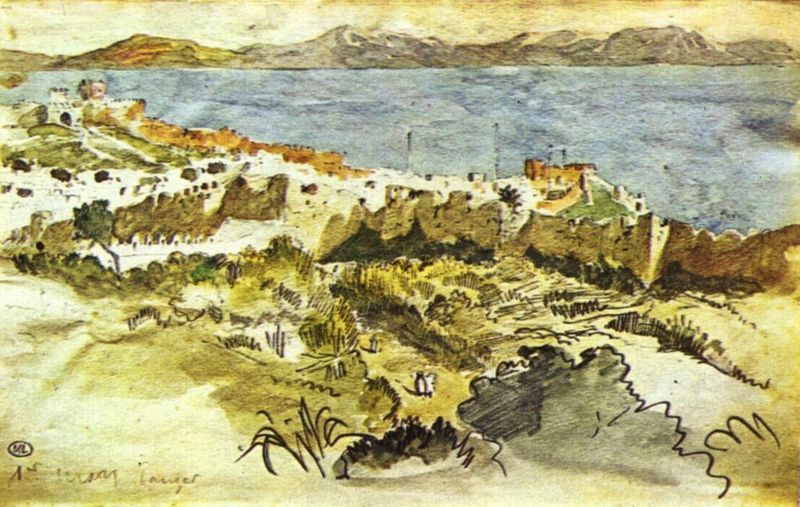
Titel: Bucht von Tanger
Künstler: Eugène Delacroix
Standort: Paris
Institution: Musée du Louvre
Schlagwörter: baum, berg, blau, blätter, himmel, meer, wasser, weiß, aquarell, bäume, gelb, grün, landschaft, menschen, ocker, sand, see, stadt, ufer, braun, licht, orange, schwarz, zeichnung, gras, haus, rot, wiese, beige, signatur, gräser, häuser, hügel, strauch, busch, büsche, gebüsch, gewässer, sonne, sträucher, pflanze, pflanzen, wald, turm, aussicht, küste, strand, umrisse, ort, süden, warm, berge, dünen, gebirge, hitze, modern, dorf, mauer, bergkette, linien, signiert, hafen, fluß, inschrift, gewächs, tor, bucht, befestigung, laviert, tusche, ruine, burg, torbogen, linie, festung, stempel, kunst, gewächse, mauern, stadtmauer, einfahrt, fort, graß, mittelmeer, aquarelliert, nordafrika, aquarellzeichnung, festungsmauer, tanger, urfer, graßhalme, aquarill